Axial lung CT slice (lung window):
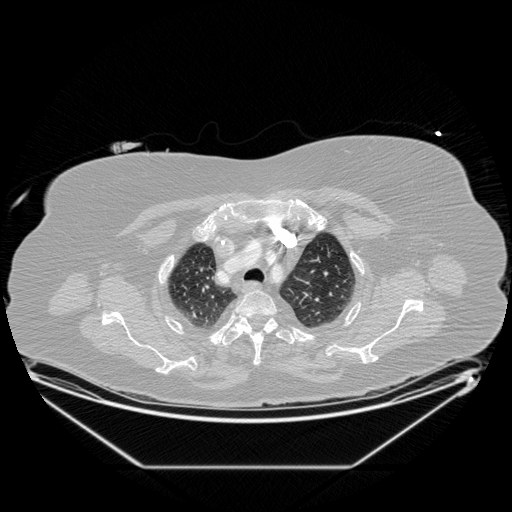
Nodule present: no